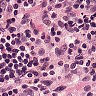
Metastatic tissue present: no